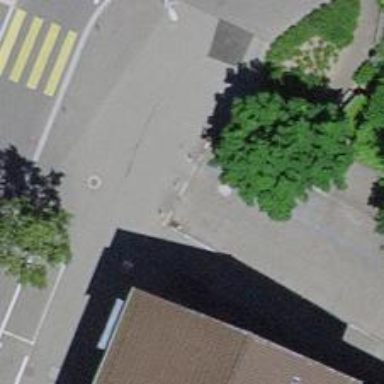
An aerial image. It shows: Bollard barrier.